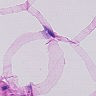
Metastatic tissue present: no